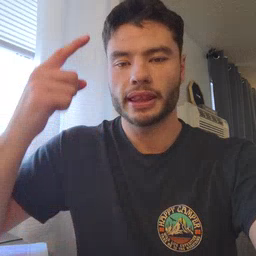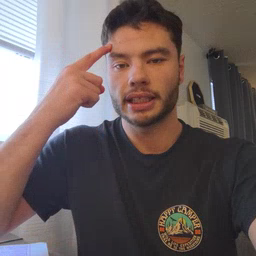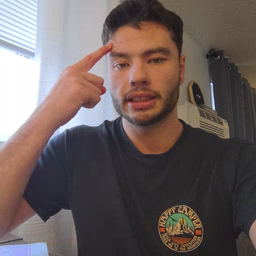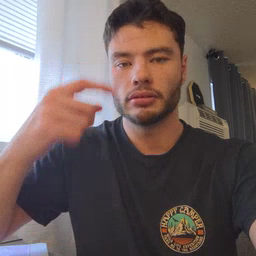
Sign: think